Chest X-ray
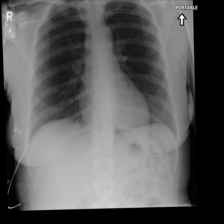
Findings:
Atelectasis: negative
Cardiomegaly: negative
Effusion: negative
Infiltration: negative
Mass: negative
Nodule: negative
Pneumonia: negative
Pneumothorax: negative
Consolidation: negative
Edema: negative
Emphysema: negative
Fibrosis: negative
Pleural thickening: negative
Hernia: negative